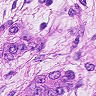
Metastatic tissue present: yes